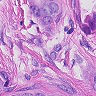
Metastatic tissue present: yes